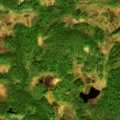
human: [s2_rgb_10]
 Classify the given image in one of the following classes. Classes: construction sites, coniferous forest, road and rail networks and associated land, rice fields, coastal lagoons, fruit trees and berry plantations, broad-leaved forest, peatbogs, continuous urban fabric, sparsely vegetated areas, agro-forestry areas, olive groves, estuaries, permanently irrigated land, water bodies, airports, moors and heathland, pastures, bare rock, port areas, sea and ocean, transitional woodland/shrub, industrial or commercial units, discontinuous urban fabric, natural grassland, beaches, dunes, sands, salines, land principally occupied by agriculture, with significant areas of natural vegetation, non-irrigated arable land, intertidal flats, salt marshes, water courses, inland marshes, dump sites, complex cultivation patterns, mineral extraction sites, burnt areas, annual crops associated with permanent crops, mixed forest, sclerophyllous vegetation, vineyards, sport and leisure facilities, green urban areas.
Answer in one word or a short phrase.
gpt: coniferous forest